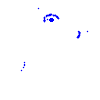
Particle: pion